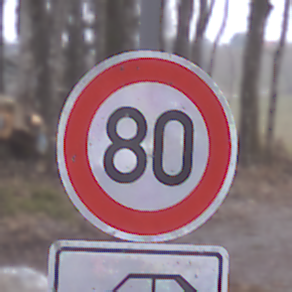
Verkehrszeichen: Geschwindigkeit80
Zusatzzeichen unten: HinweisDurchSinnbild14
Umgebung: Outdoor, Nature
Tageszeit: Midday
Wetter: Overcast
Licht: Natural
Jahreszeit: Autumn
Kontrast: LowContrast